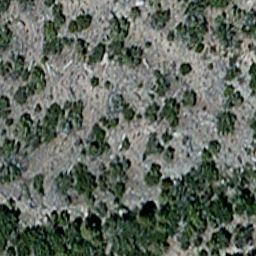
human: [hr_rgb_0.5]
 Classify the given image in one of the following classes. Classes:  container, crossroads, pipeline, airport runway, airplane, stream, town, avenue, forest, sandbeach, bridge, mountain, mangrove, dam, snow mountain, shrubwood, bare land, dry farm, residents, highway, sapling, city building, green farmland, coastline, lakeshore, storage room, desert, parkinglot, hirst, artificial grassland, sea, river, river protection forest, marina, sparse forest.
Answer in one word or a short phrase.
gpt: sparse forest